Brain MRI, t1w sequence, axial 2D slice.
Patient: age 41, sex F, weight 95 kg, height 1.95 m
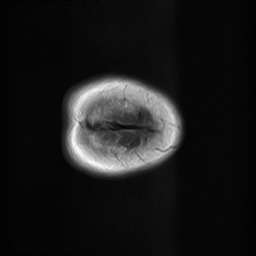